Field crop: tomato
Growth stage: 2
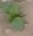
Species: solanum